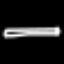
Label: pencil